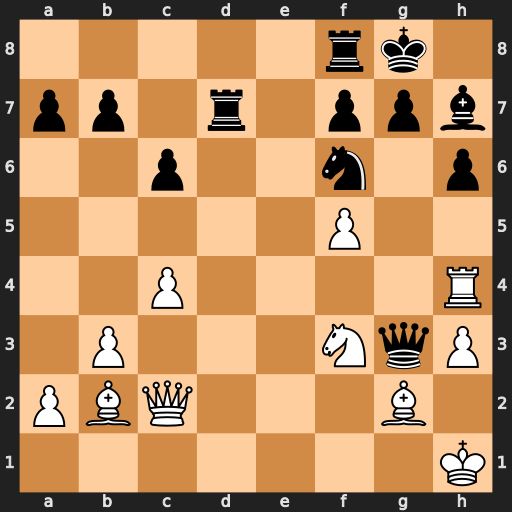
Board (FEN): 5rk1/pp1r1ppb/2p2n1p/5P2/2P4R/1P3NqP/PBQ3B1/7K
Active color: w
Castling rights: -
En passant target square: -
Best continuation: Bxf6 Bxf5 Qxf5 Rd1+ Ng1